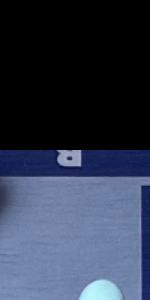
Label: Empty